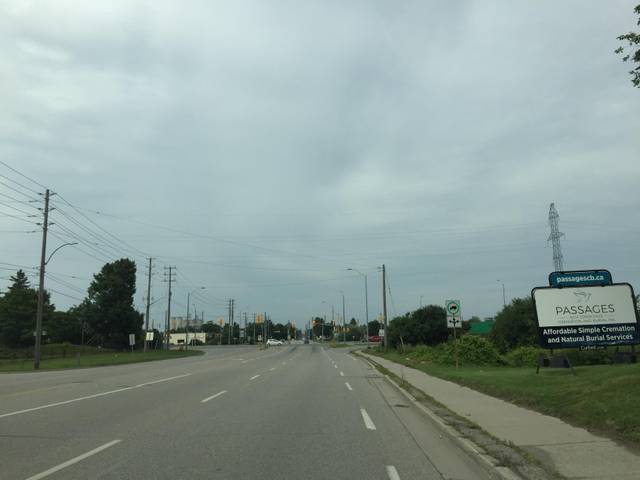
Region: Canada
Coordinates: 43.542, -80.29